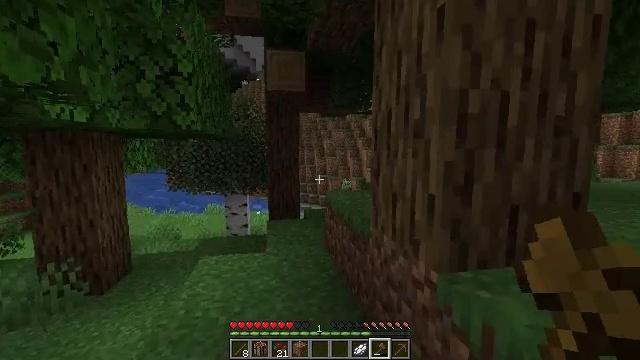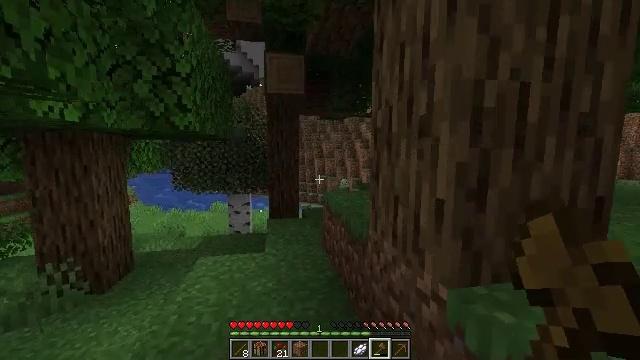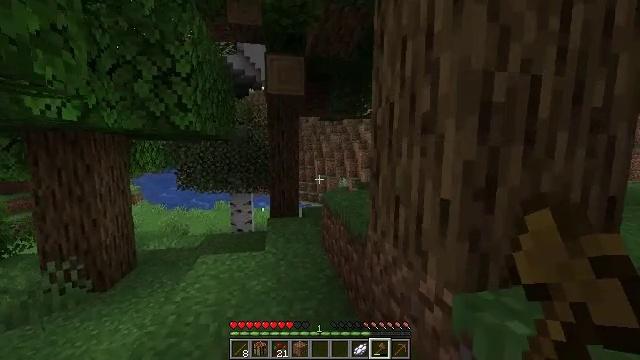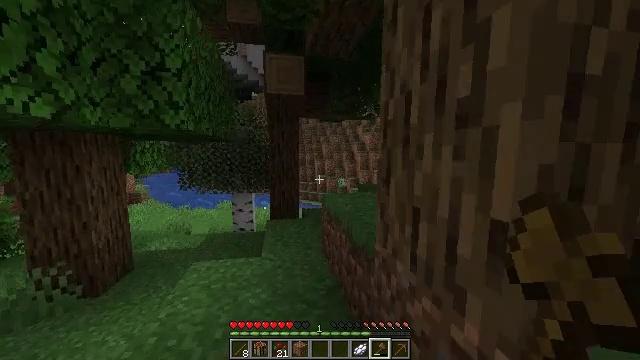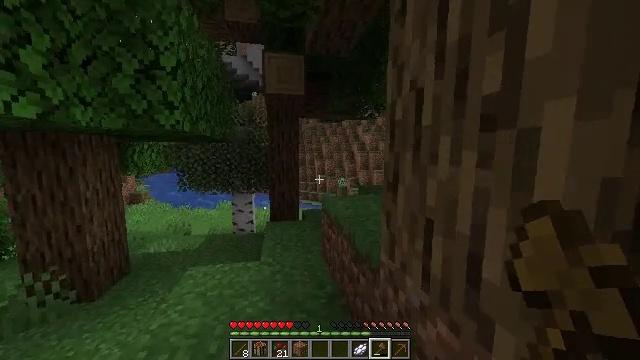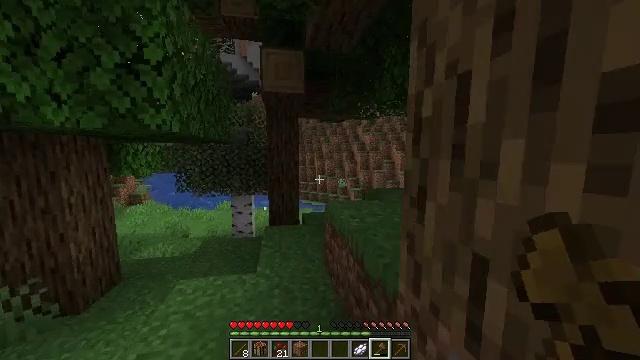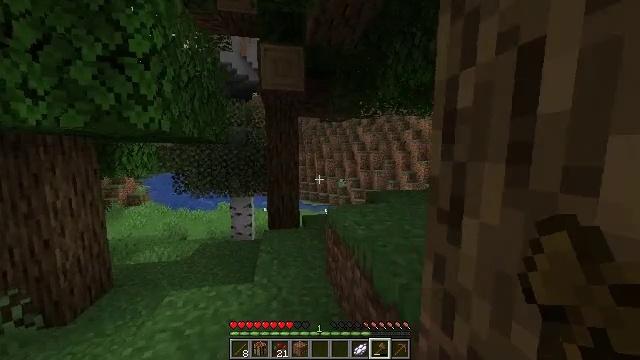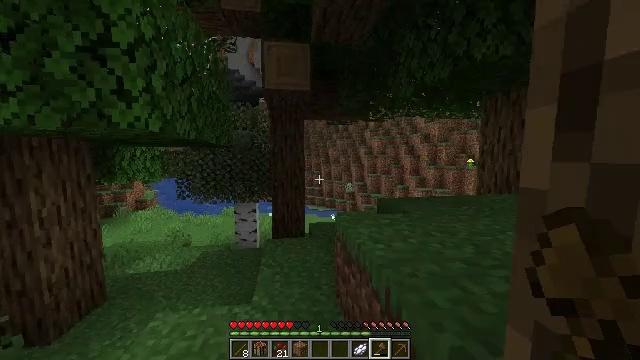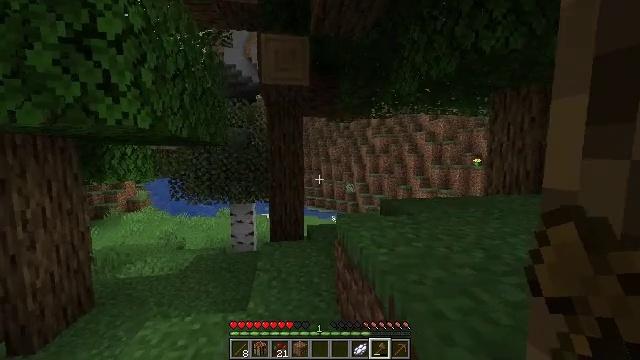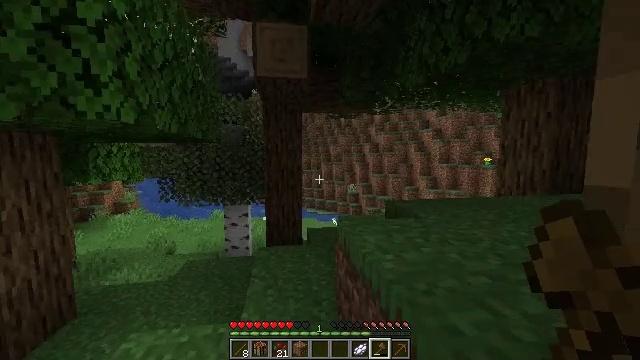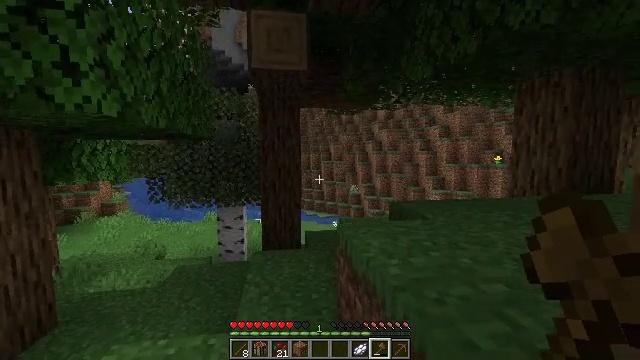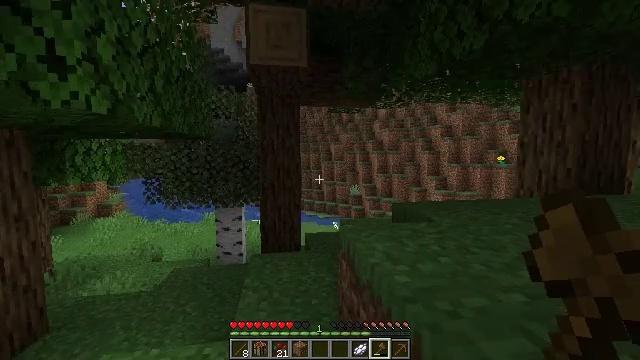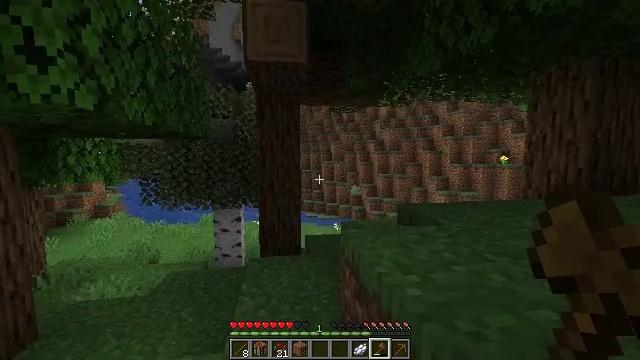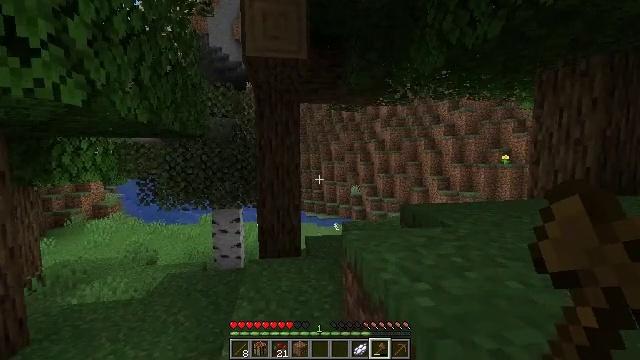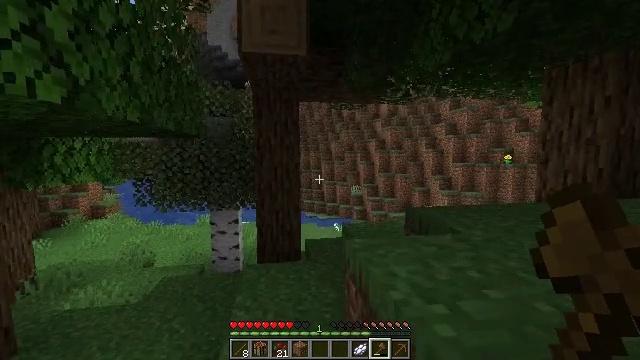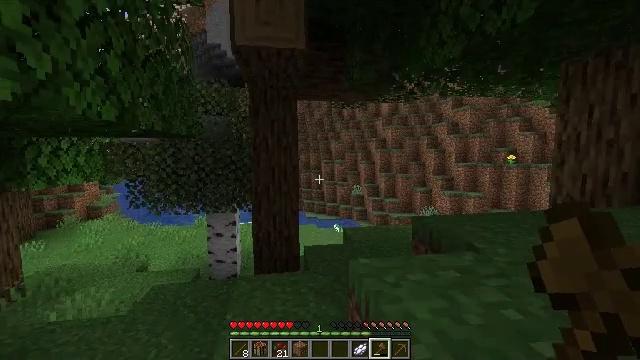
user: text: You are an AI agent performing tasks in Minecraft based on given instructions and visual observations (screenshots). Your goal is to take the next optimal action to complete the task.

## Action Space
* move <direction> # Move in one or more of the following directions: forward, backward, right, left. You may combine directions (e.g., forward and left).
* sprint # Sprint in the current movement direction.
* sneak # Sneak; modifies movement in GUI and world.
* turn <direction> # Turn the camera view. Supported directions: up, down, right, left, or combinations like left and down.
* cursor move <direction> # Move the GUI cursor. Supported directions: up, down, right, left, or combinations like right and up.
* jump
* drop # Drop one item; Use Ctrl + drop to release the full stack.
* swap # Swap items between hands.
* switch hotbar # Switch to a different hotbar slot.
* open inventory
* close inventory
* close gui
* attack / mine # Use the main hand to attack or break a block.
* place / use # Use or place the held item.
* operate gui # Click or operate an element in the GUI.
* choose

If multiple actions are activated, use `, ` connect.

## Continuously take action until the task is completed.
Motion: motion action
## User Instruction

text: Collect the grass block using a shovel.
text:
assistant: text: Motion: move forward
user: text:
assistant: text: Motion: move forward
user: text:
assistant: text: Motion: move forward
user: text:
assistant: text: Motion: move forward
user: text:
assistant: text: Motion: move forward
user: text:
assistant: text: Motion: move forward
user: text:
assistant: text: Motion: turn left and up
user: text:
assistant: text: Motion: no_op
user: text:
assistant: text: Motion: no_op
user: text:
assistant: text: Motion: no_op
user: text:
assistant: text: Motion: move forward
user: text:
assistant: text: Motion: move forward
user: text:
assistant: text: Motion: move forward
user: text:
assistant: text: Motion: move forward
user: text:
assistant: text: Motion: move forward
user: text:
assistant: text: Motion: move forward
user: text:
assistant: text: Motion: move forward
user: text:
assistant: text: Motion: move forward
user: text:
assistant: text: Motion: move forward
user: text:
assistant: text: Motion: move forward
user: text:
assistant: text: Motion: no_op
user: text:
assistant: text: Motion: no_op
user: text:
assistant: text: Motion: no_op
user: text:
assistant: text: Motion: move forward
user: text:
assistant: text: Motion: move forward
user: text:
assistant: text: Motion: move forward, turn right
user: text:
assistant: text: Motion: move forward, turn right
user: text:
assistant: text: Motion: move forward
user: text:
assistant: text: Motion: move forward, turn right and up
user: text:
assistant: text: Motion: move forward, turn right and up